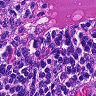
Metastatic tissue present: no